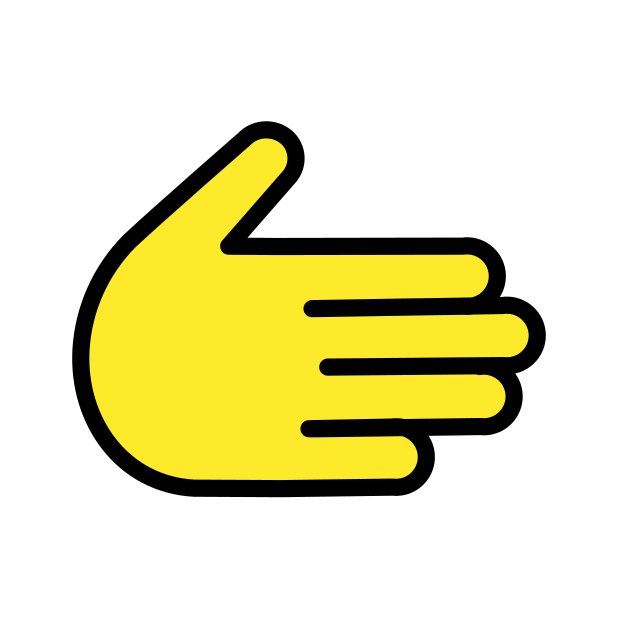
rightwards hand